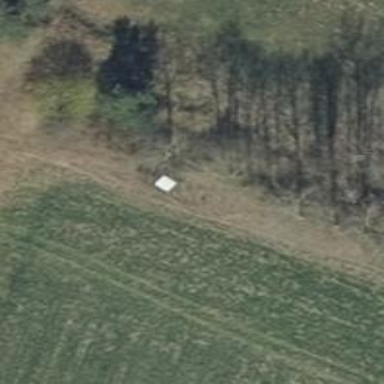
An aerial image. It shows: Hunting stand.